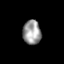
Tissue: skin
Cell type: Epithelial cells
Senescence score: 0.2664
Nuclear area (px): 432
Mean DAPI intensity: 154.884